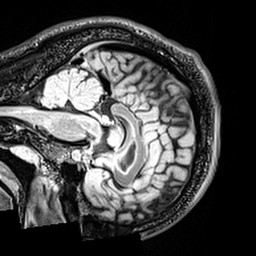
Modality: T2w
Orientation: sagittal
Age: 24
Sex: male
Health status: healthy
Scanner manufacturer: siemens
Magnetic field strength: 3 T
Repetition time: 5 s
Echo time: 0.397 s